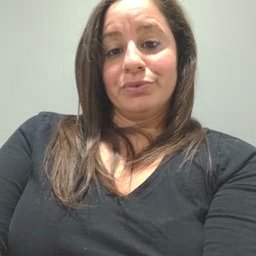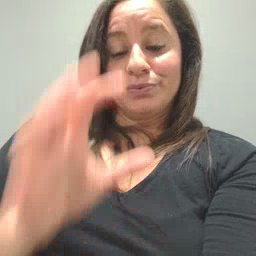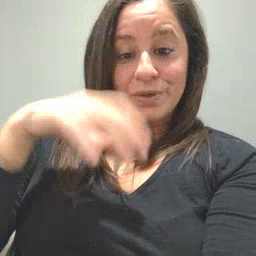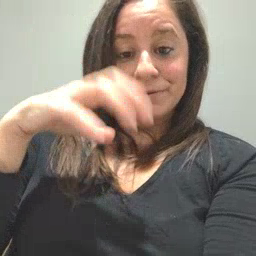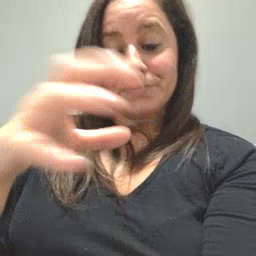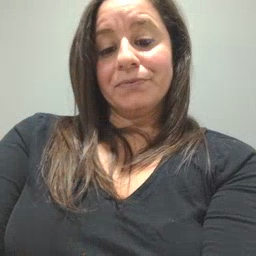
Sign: rain